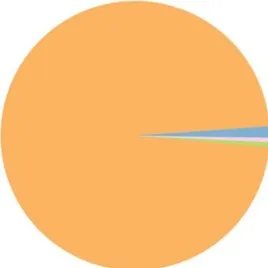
The follow-up diagnosis of Leishmania infection after using pentavalent antimonials 10 days by mNGS. (B) Distribution of pathogenic microorganisms reads in the absence of human, others, and unclassified reads.
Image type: pathology (immunostaining)